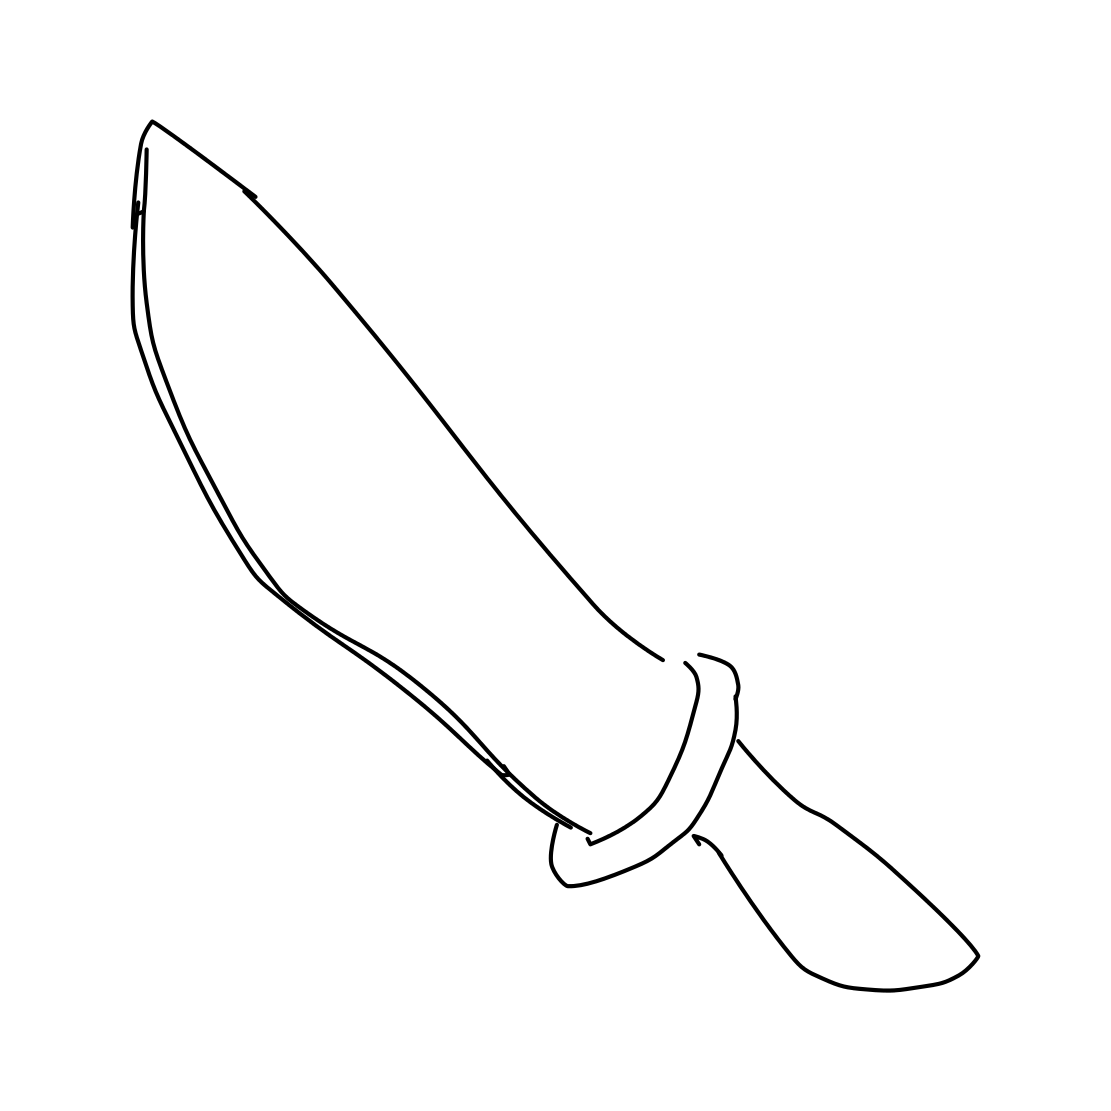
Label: knife